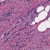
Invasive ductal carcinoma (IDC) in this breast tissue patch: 1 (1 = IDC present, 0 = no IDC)